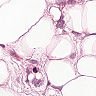
Metastatic tissue present: yes